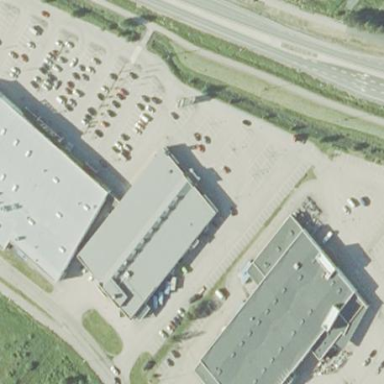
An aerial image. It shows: Retail building that serves as mall.